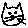
Label: cat